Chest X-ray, AP view. Patient: 52 years old, sex F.
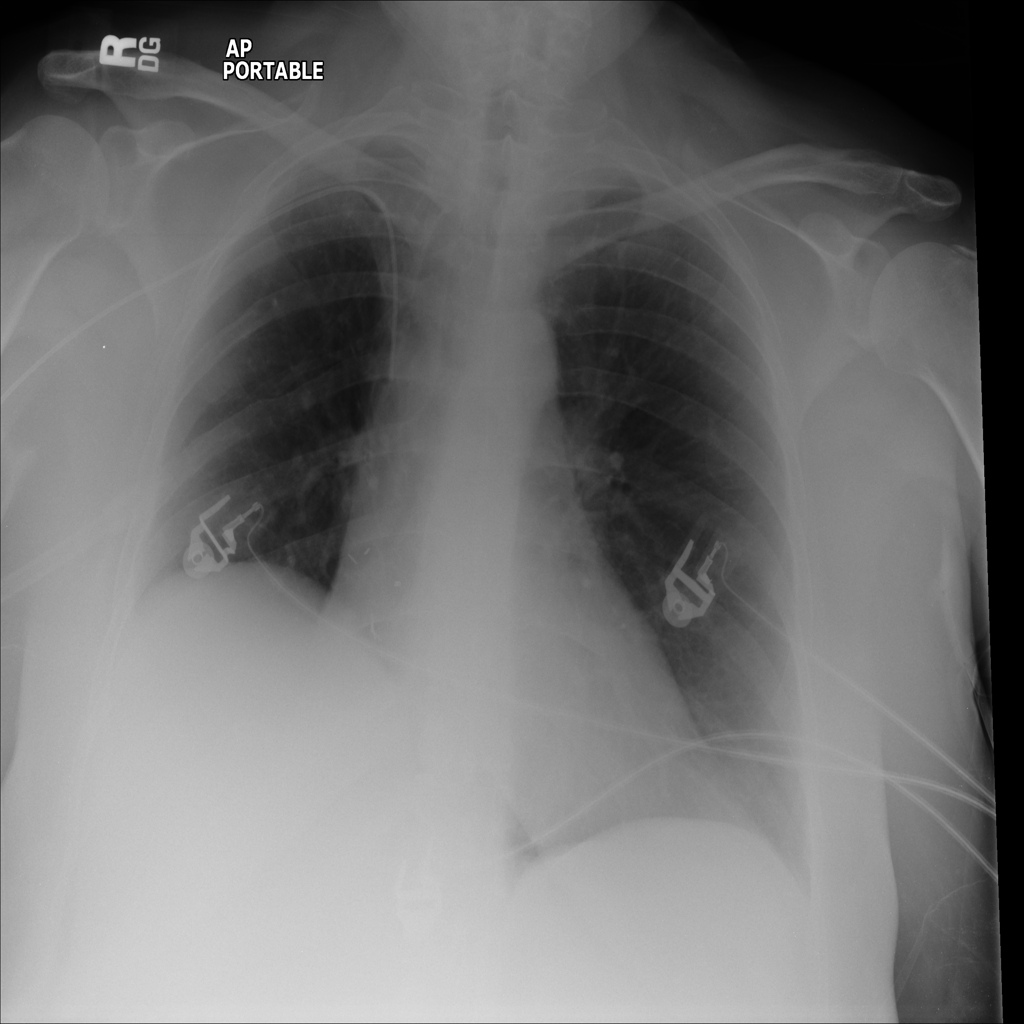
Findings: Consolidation